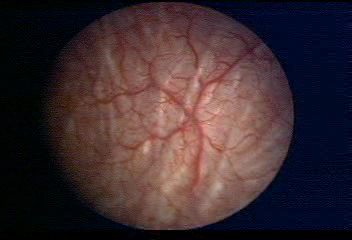
Modality: WLC
Class: Normal mucosa
Bladder cancer association: No